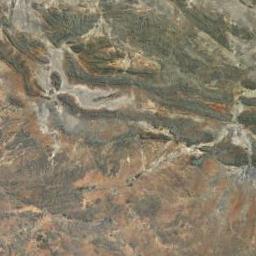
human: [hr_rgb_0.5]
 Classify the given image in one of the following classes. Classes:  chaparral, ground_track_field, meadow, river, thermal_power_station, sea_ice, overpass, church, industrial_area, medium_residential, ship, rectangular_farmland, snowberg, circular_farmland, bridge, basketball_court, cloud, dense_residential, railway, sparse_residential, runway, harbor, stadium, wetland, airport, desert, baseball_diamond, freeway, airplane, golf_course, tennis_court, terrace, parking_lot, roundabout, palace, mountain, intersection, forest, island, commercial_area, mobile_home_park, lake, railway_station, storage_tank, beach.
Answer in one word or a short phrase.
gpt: mountain